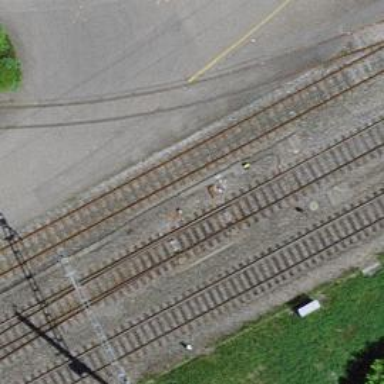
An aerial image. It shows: Railway switch.